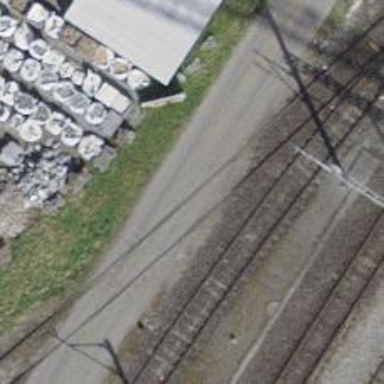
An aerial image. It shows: Uncontrolled railway crossing.